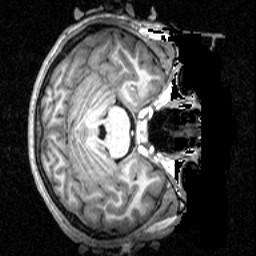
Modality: T1w
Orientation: axial
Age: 21
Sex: male